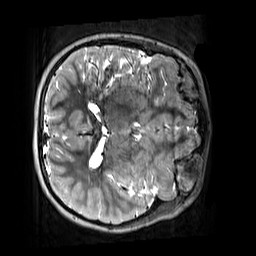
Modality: T2w
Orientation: axial
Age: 10
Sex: female
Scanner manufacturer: siemens
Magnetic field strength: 3 T
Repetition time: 3.2 s
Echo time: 0.408 s